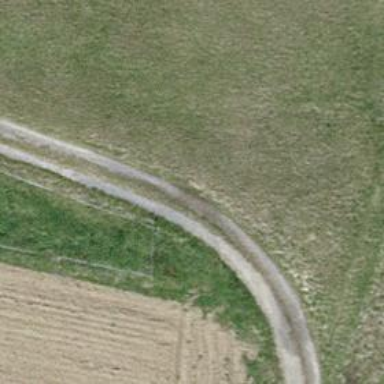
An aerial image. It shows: Pebblestone track with grade2 tracktype.